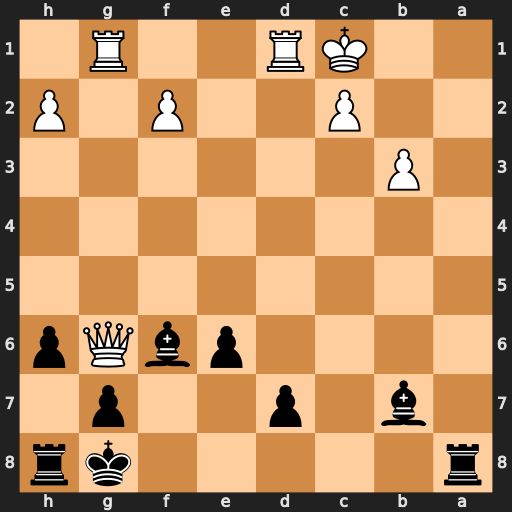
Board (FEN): r5kr/1b1p2p1/4pbQp/8/8/1P6/2P2P1P/2KR2R1
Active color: b
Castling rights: -
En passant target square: -
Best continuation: Bc3 Qxg7+ Bxg7 Rxg7+ Kxg7